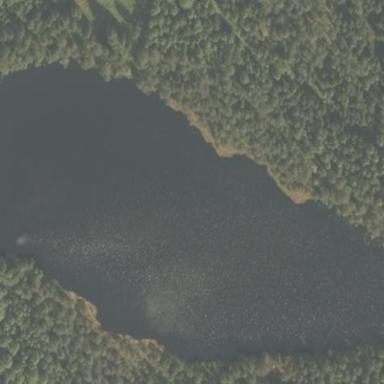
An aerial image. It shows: Pond surrounded by natural water.